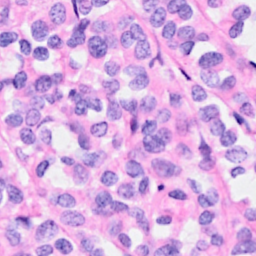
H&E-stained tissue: Breast